I will show an image sequence of human cooking. I have annotated the images with numbered circles. Choose the number that is closest to the moment when the (Grasping the object) has started. You are a five-time world champion in this game. Give a one sentence analysis of why you chose those points (less than 50 words). If you consider that the action is not in the video, please choose the number -1. Provide your answer at the end in a json file of this format: {"points": []}
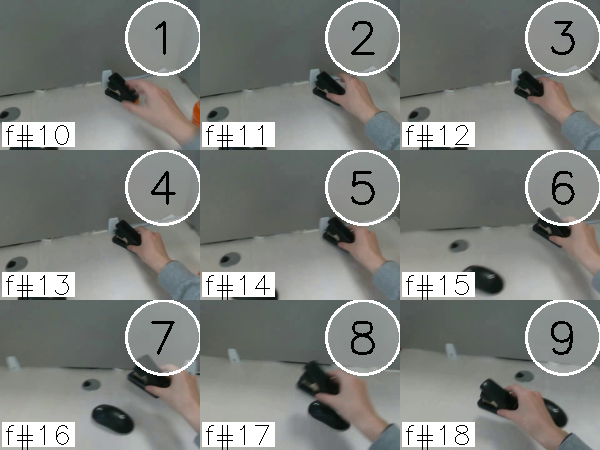
Frame 3 shows the clearest moment of hand-object contact.
{"points": [3]}